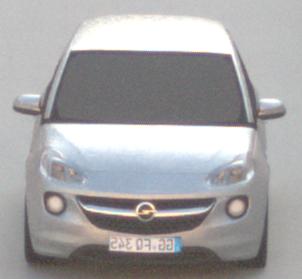
Make: Opel
Model: ADAM 1.2
Detailed model: ADAM
Model produced from: 2013/01
Model produced until: 2014/11
Doors: 3
Color: white
Road condition: dry road
Daytime: sunrise or sunset
Contrast: low contrast